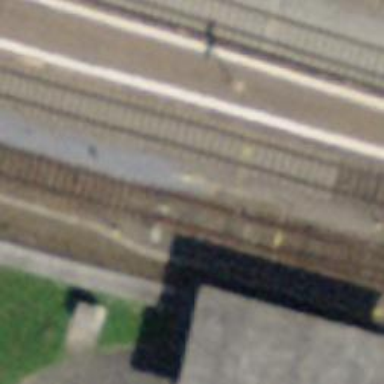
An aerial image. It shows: Railway switch.